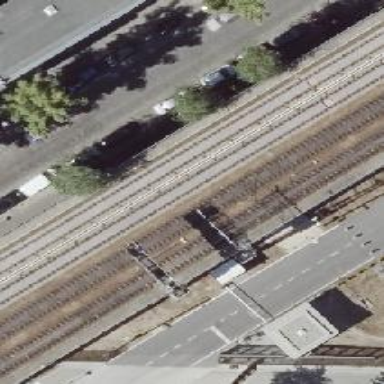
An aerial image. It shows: Railway signal.